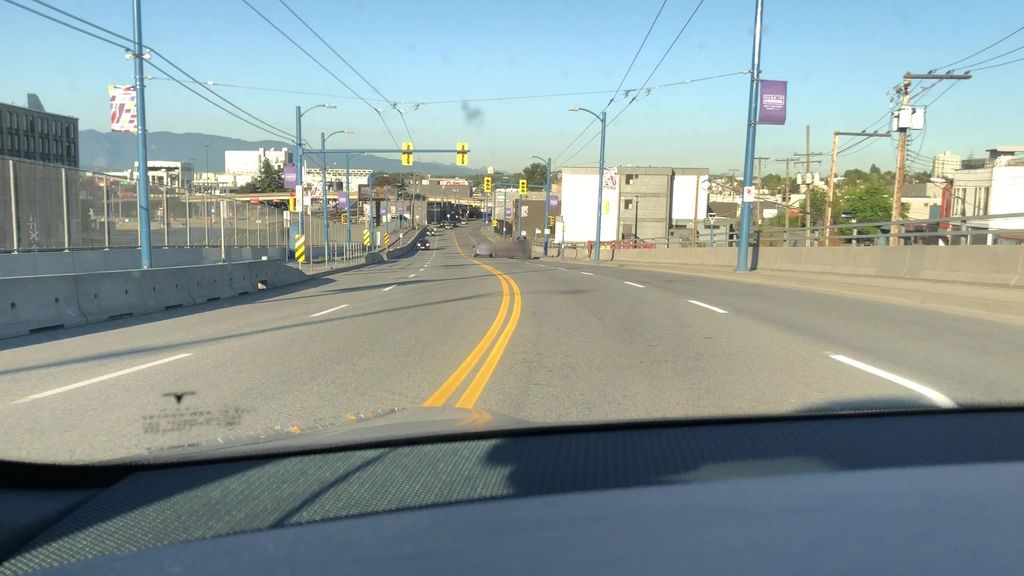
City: vancouver